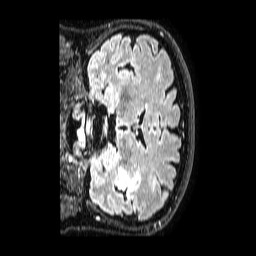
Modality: FLAIR
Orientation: coronal
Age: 58
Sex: female
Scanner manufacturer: philips
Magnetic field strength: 1.5 T
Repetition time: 4.8 s
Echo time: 0.3 s